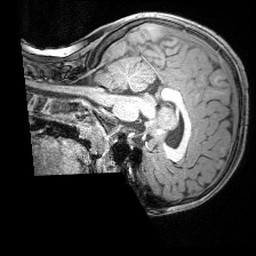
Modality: T1w
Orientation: sagittal
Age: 9
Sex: male
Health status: ill
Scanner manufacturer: siemens
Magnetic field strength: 3 T
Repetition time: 1.6 s
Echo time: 0.00179 s